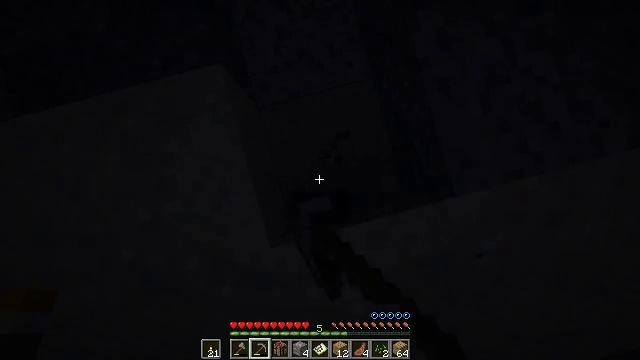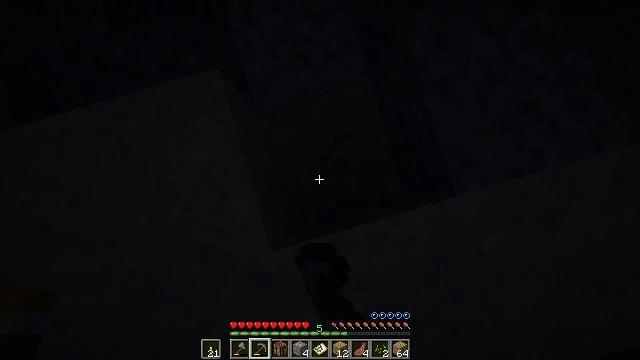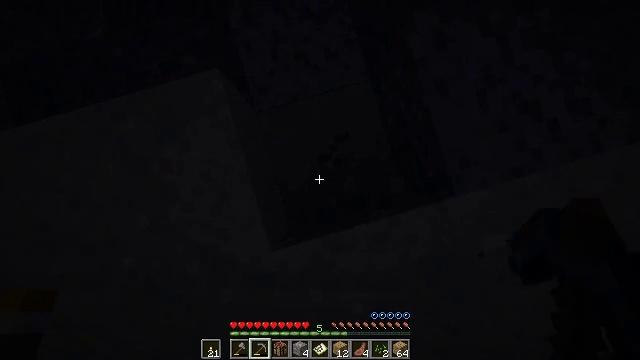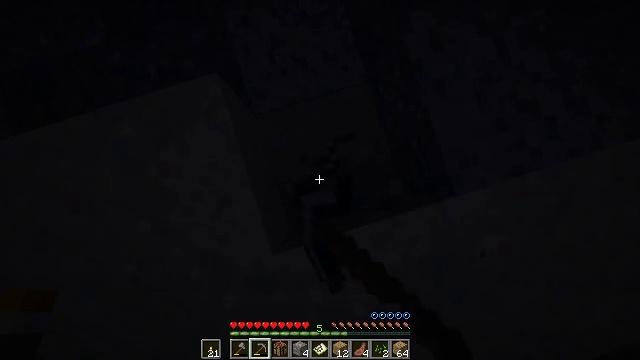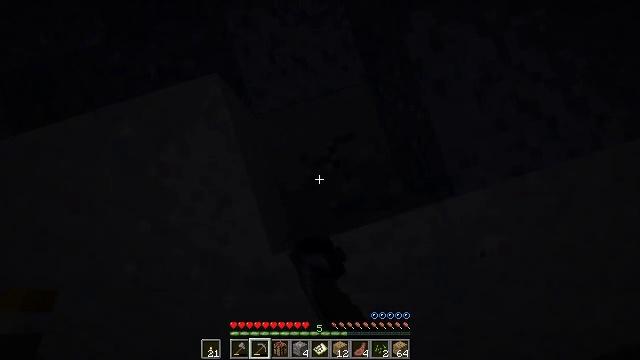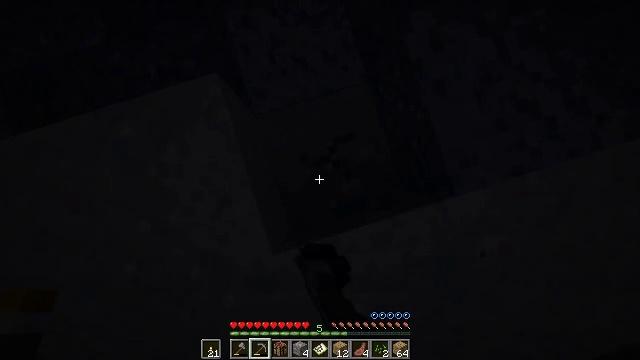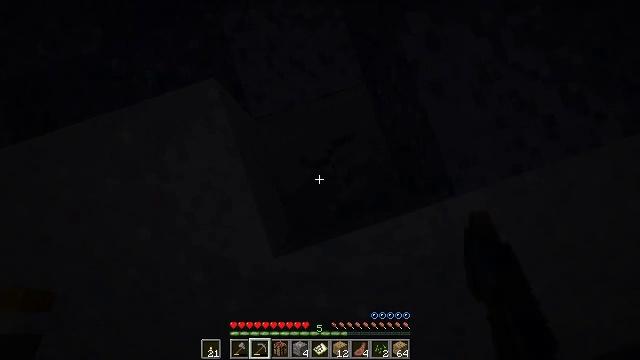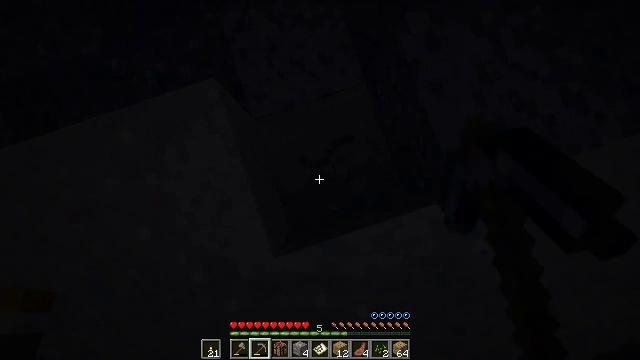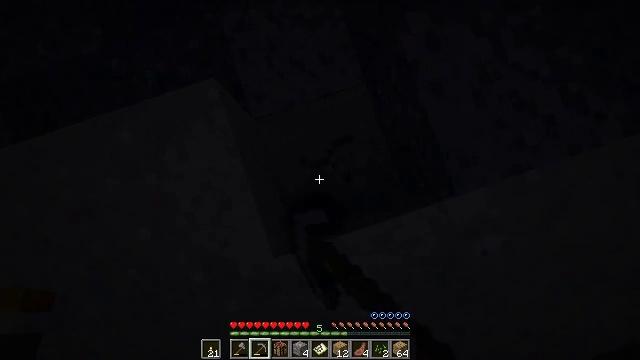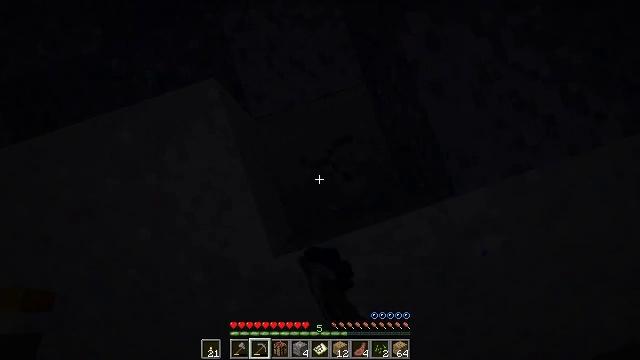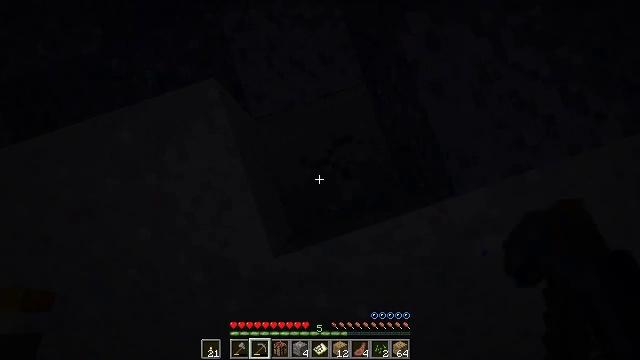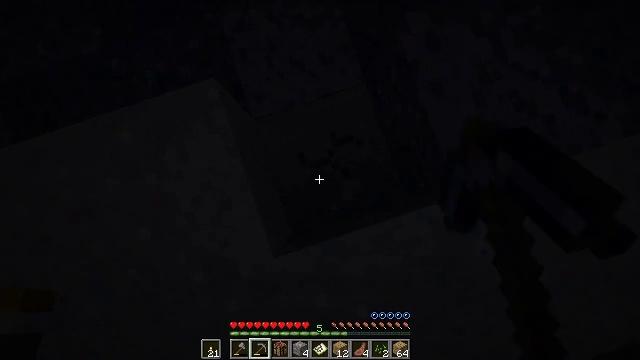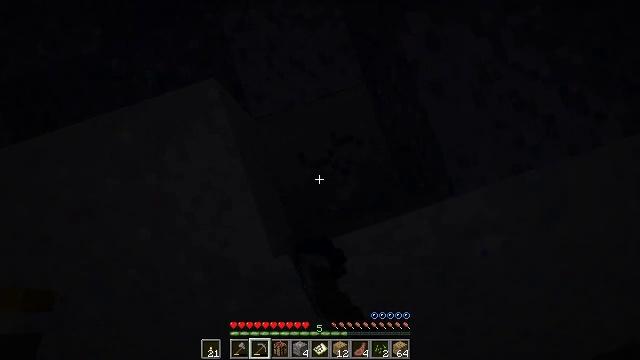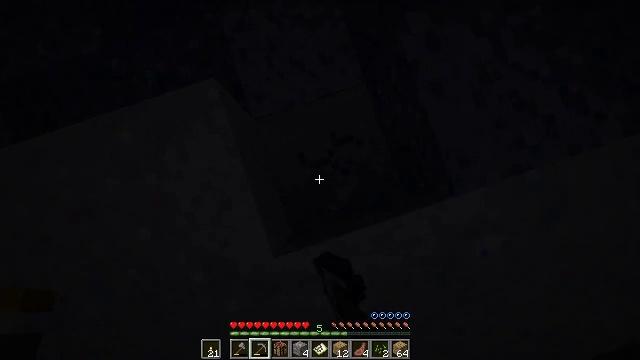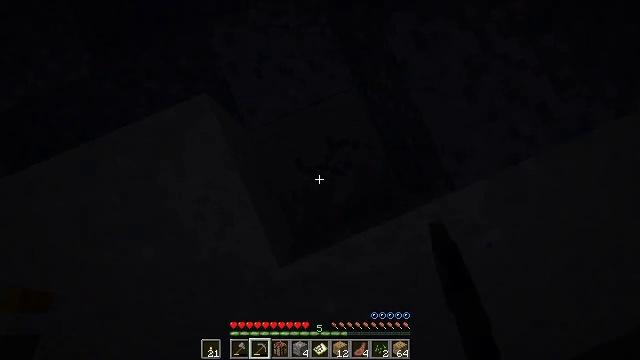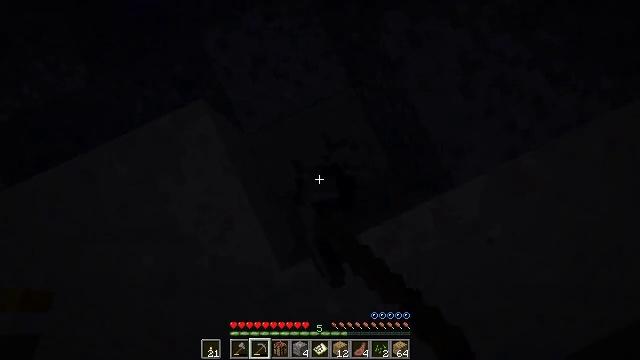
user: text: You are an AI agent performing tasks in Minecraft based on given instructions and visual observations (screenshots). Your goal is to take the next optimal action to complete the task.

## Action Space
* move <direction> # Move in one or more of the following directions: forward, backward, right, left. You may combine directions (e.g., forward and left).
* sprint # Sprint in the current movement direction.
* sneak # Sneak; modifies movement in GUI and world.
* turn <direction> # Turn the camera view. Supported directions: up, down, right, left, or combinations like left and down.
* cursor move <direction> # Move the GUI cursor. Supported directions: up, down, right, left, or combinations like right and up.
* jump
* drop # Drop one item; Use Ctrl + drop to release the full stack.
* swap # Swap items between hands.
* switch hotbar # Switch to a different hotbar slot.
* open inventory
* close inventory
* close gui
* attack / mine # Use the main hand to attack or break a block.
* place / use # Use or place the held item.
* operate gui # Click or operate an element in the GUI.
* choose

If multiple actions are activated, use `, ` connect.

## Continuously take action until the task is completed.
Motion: motion action
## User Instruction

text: Mine sand by the water.
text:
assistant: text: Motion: turn right, attack / mine
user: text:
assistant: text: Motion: attack / mine
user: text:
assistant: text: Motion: turn right, attack / mine
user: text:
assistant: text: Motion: attack / mine
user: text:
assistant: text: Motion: attack / mine
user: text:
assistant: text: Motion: turn right, attack / mine
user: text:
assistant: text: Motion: attack / mine
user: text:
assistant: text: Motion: attack / mine
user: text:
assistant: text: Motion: attack / mine
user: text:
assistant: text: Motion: attack / mine
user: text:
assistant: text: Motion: attack / mine
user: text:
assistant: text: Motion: attack / mine
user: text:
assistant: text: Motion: attack / mine
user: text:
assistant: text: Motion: turn right and up, attack / mine
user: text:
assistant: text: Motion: turn right, attack / mine
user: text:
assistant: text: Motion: attack / mine
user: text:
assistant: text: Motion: attack / mine
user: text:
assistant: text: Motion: attack / mine
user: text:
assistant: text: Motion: attack / mine
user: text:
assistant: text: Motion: attack / mine
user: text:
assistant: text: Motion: turn right and up, attack / mine
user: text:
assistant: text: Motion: turn right and up, attack / mine
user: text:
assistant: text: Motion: turn up, attack / mine
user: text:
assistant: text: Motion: attack / mine
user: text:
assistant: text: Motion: attack / mine
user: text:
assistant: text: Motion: attack / mine
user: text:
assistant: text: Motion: attack / mine
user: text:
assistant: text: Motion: attack / mine
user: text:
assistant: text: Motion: turn left and down, attack / mine
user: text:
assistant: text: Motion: turn down, attack / mine